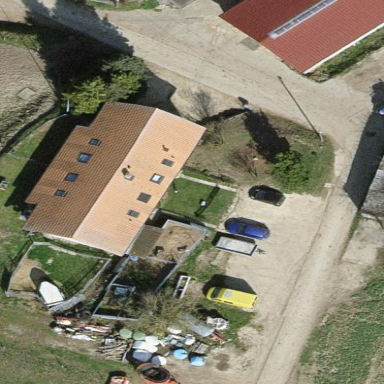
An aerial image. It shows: Simple house.